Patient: sex M, age 35
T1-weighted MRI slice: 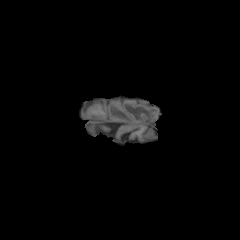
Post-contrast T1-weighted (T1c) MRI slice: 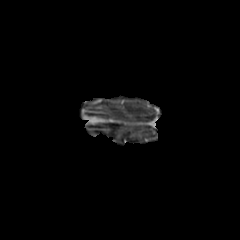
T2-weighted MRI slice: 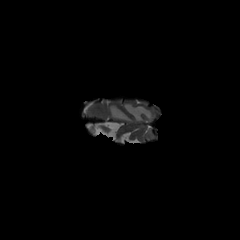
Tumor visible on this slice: yes
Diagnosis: Glioblastoma, IDH-wildtype
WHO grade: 4